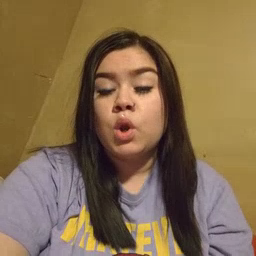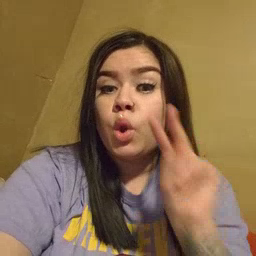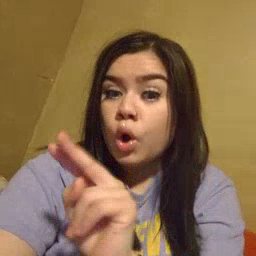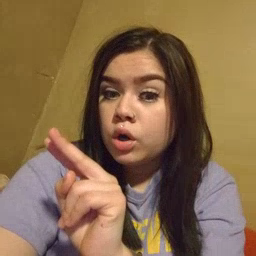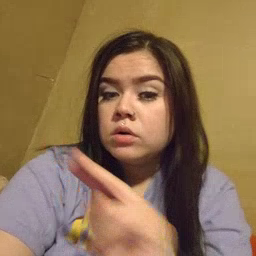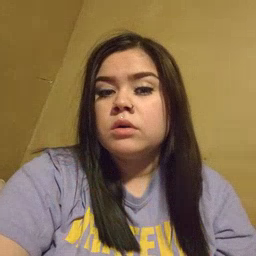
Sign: look